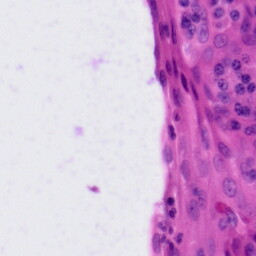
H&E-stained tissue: Tonsil